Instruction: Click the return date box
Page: home
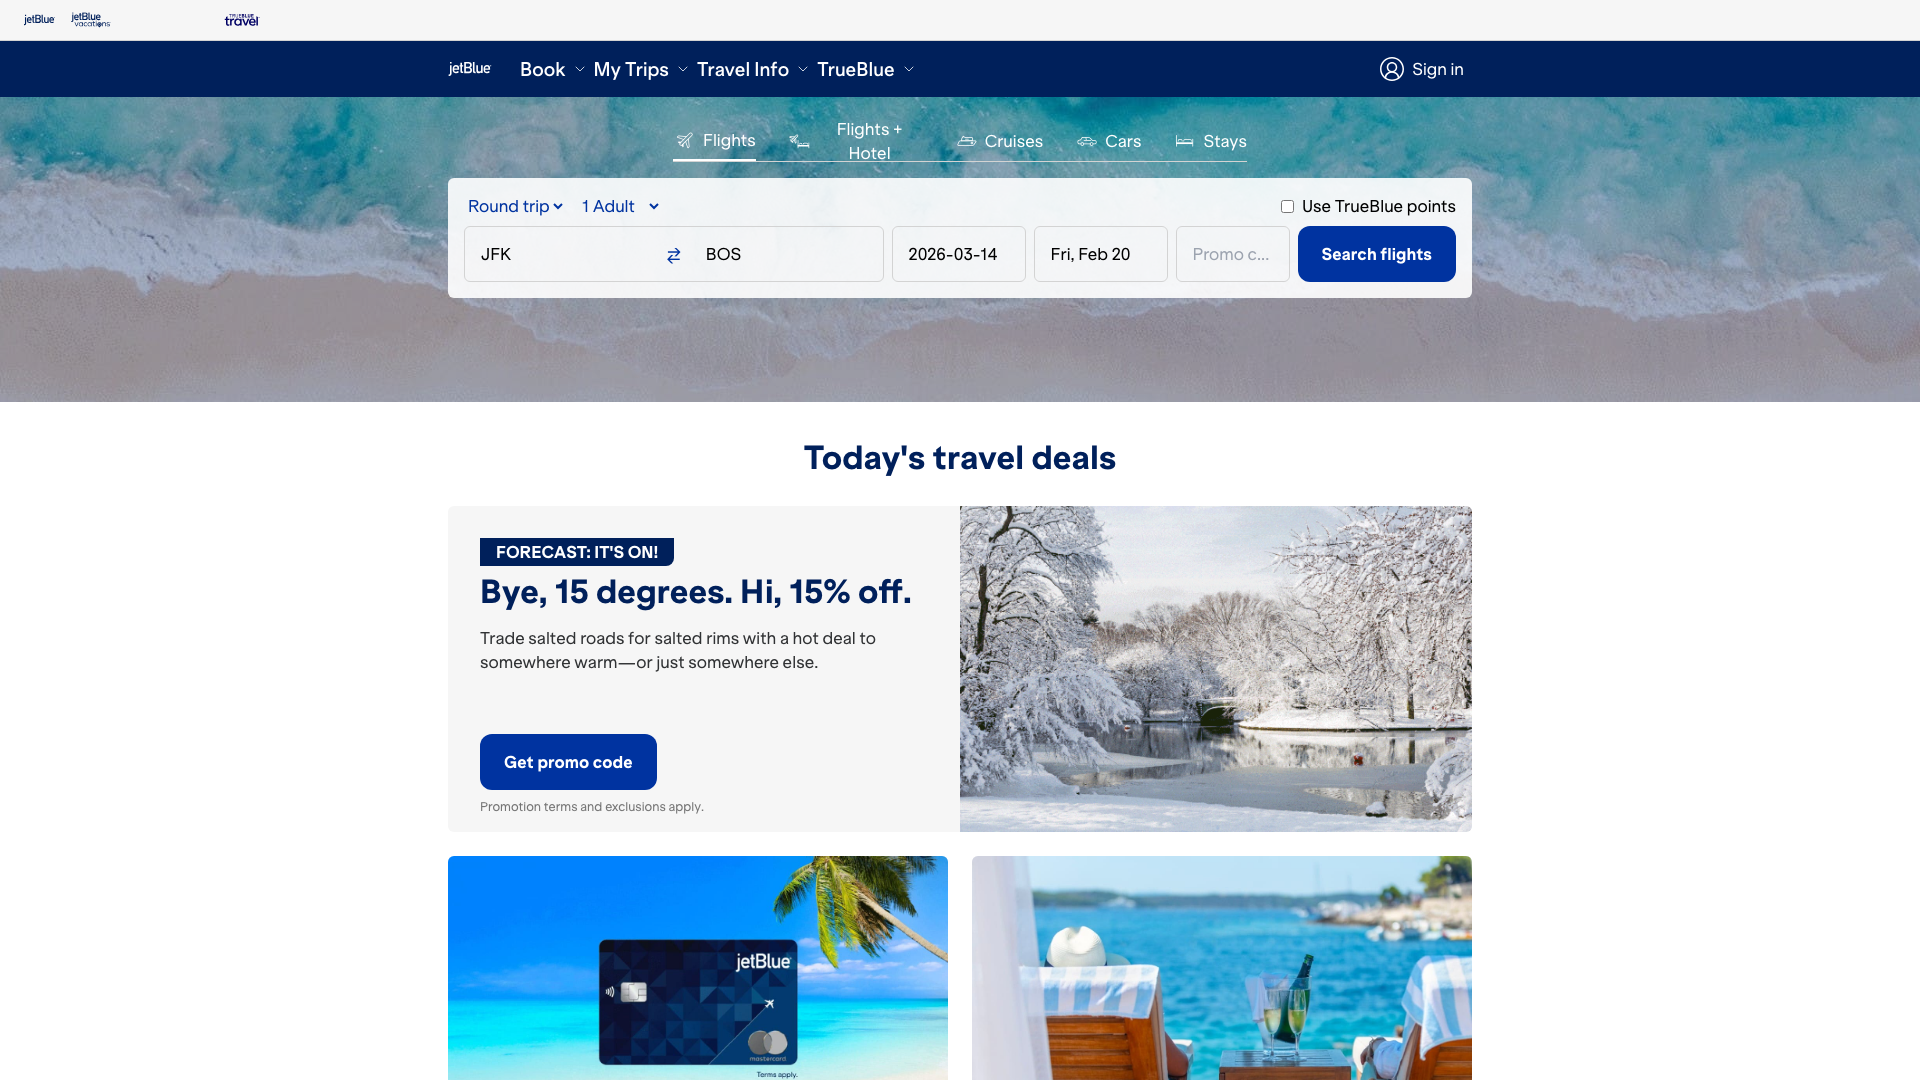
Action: click